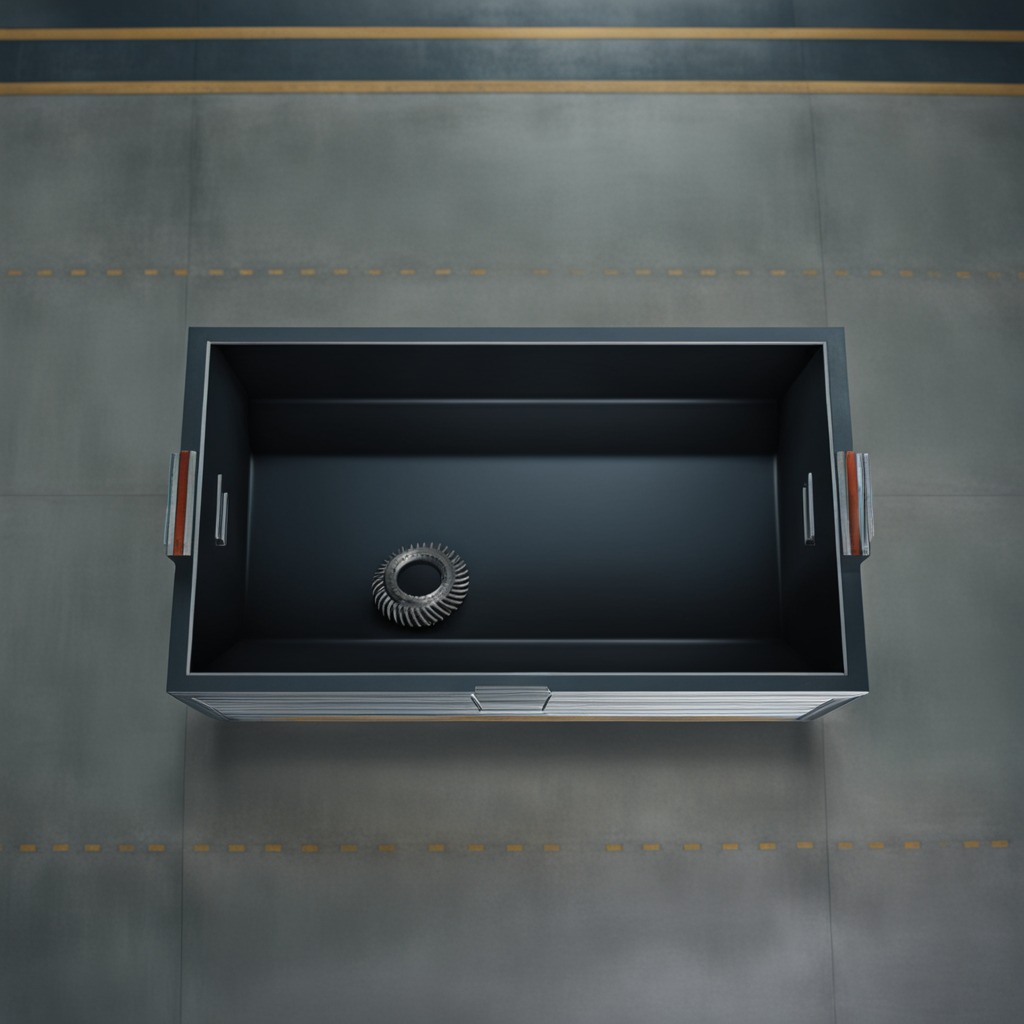
A steel gear with teeth is lying on the toolbox surface.